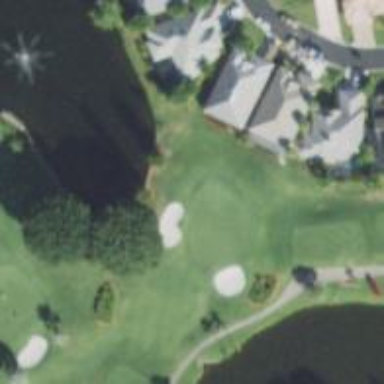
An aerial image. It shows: View of golf hole.